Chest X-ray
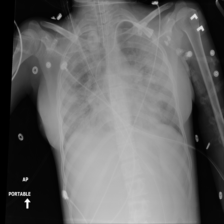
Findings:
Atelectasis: negative
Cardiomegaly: negative
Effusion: negative
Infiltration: negative
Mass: negative
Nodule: negative
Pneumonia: negative
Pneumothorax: negative
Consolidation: negative
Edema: negative
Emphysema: negative
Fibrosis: negative
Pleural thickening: negative
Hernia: negative